Question: I have an iPhone application that relies heavily on communicating with an external server. How can I throw an error message when the connection to the server cannot be made or the connection is lost? I have two connections, one is a HTML Post and the other is a socket stream using 'NSStream'.
A little bit of background - the application communicates to the server via HTML Post, then communicates with a local wifi device via socket stream, then back to the server via Post, then back to the device via socket stream.

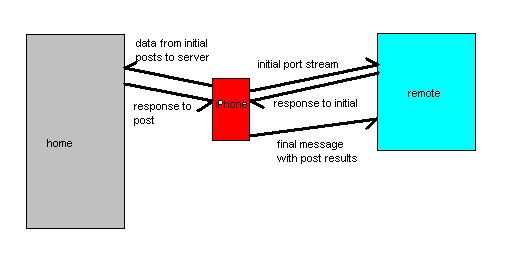
Answer: I'm not sure if you're looking to detect an error, or if you just want to notify the user if you do. If it is the latter, look at the UIAlert class, which you can use to post up a dialog-type view to the user. If the former, both http processing and NSStream have error returns - just check them in your code, and put up the UIAlert.